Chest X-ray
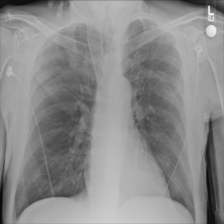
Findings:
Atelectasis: negative
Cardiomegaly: negative
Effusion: negative
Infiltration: negative
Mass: negative
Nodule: negative
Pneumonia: negative
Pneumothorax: negative
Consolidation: negative
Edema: negative
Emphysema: negative
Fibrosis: negative
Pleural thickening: negative
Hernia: negative